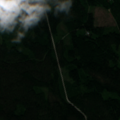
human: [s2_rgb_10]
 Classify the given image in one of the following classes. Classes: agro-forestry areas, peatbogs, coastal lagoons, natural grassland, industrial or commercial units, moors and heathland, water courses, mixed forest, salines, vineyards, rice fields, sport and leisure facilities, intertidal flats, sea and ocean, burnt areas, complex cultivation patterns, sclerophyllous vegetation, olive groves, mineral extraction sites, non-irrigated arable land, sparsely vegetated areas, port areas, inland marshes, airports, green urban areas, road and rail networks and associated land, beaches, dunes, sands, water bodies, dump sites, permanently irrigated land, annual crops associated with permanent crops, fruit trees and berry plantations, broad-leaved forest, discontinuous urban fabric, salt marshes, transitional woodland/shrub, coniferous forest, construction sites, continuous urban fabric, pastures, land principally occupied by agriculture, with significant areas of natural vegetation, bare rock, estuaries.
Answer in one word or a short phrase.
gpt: coniferous forest, mixed forest, transitional woodland/shrub